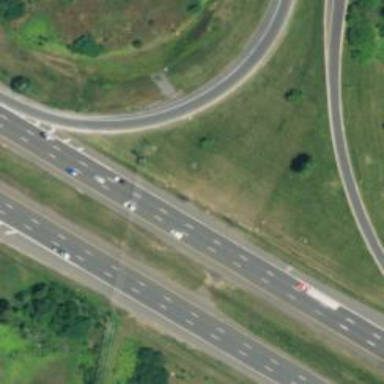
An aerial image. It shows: Asphalt motorway with expressway features.